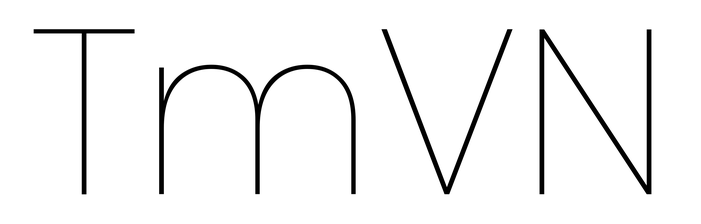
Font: Poppins-Thin